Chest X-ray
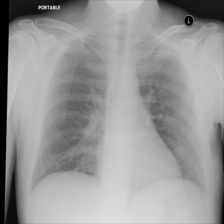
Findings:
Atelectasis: negative
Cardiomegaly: negative
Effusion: negative
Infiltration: negative
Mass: negative
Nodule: negative
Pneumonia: negative
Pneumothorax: negative
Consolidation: negative
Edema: negative
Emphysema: negative
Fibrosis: negative
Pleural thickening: negative
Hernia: negative